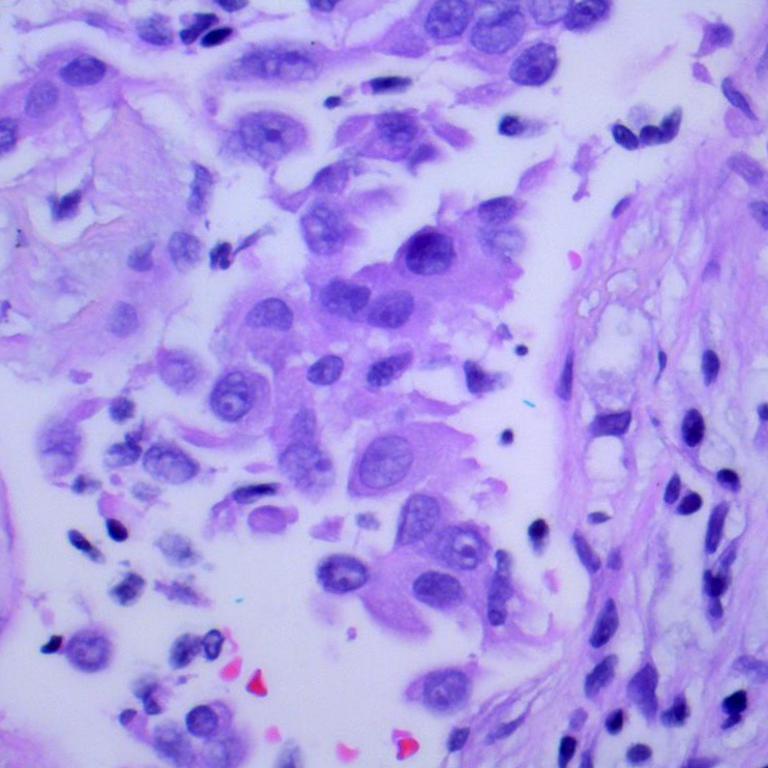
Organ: lung
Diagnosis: adenocarcinomas